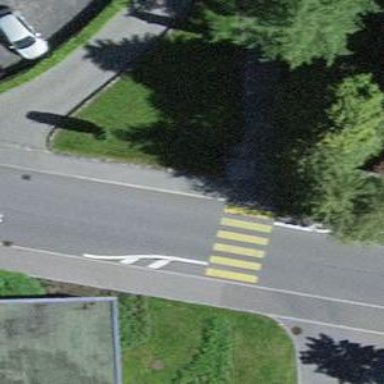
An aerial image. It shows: Uncontrolled zebra crossing with notable zebra markings.